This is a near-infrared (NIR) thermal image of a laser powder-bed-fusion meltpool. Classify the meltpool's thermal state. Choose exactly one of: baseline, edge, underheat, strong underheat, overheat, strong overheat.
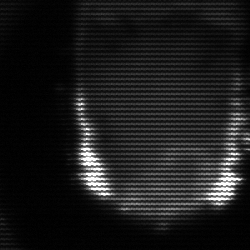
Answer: baseline